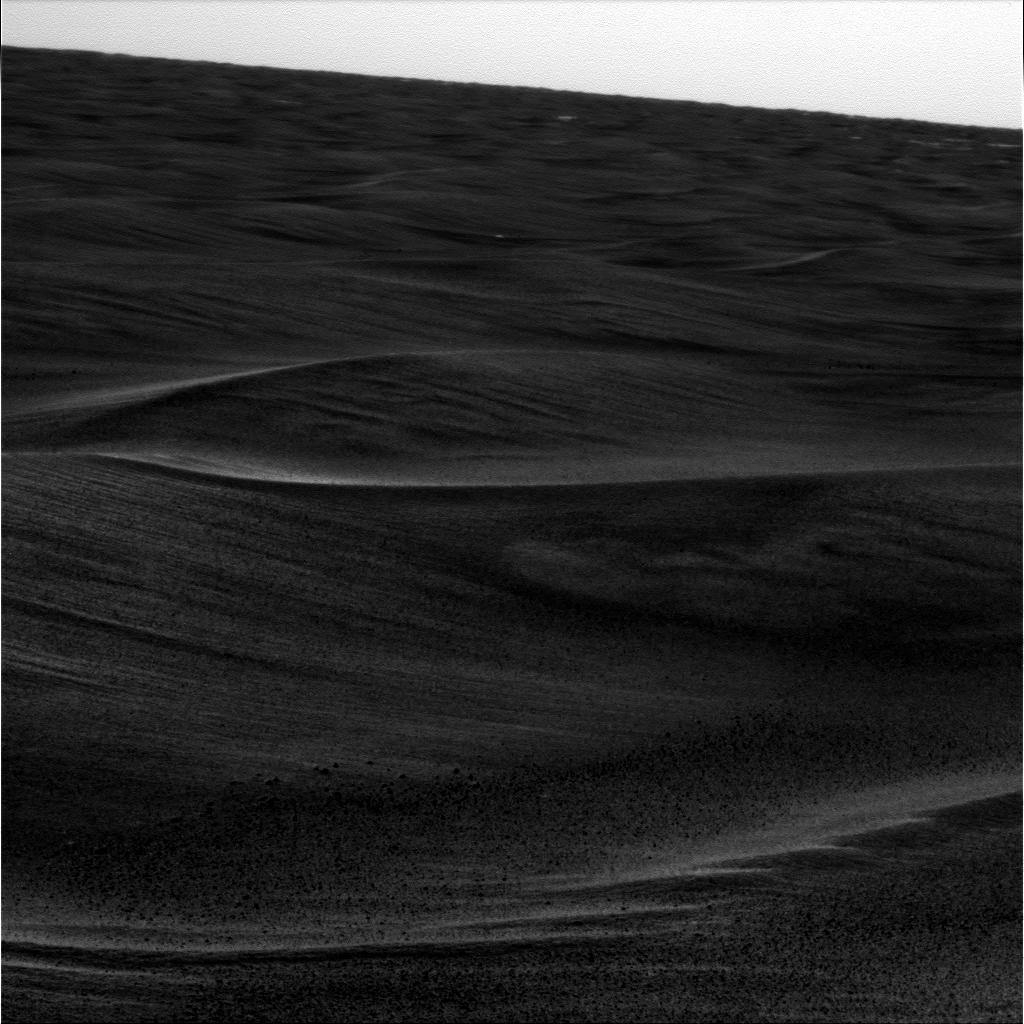
Terrain classes present: Gravel / Sand / Soil, Sky / Distant Mountains